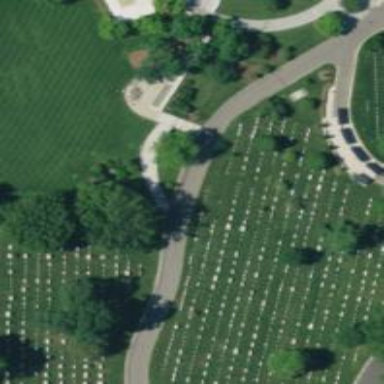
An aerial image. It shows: Memorial site with historic significance.